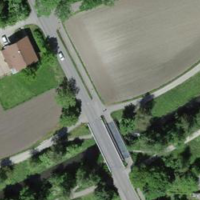
EUNIS habitat code: 52
Species observed at this site:
Chelidonium majus
Urtica dioica